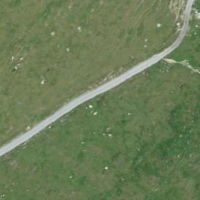
EUNIS habitat code: 26
Species observed at this site:
Aglais urticae